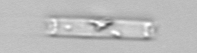
Label: Cerataulina_pelagica